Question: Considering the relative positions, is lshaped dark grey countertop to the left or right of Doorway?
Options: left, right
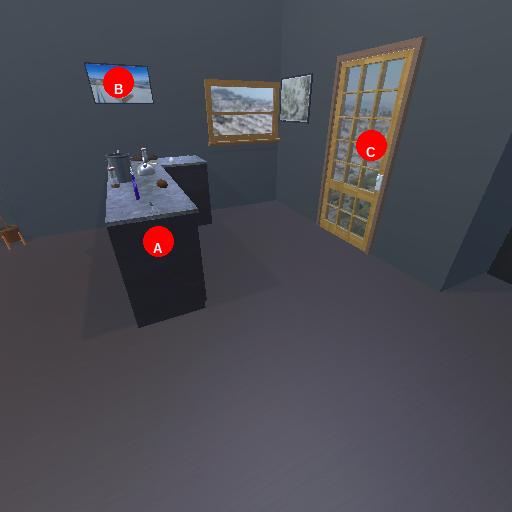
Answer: left